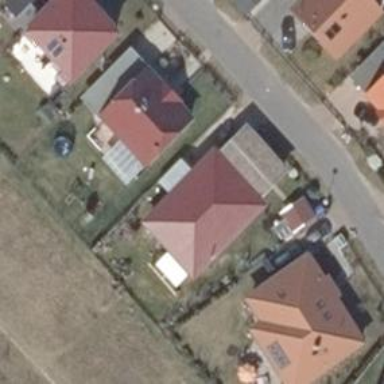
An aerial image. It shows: Hipped roof house.